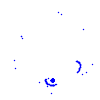
Particle: kaon